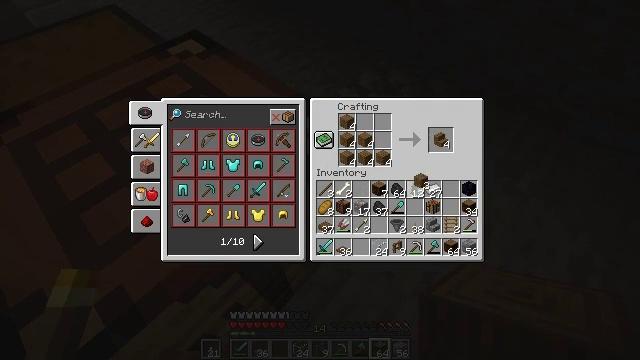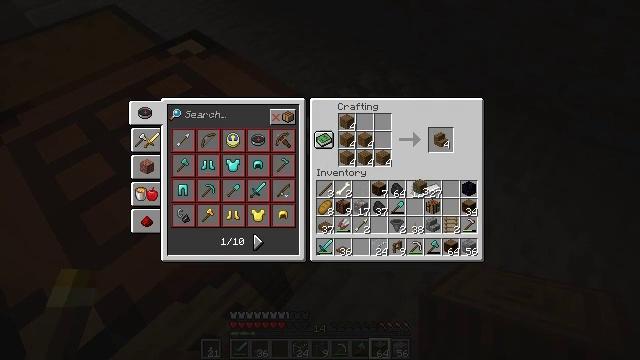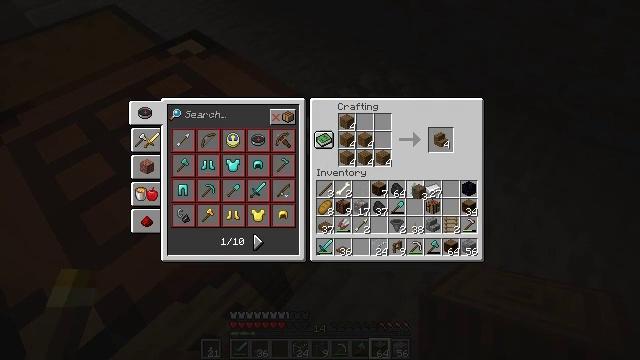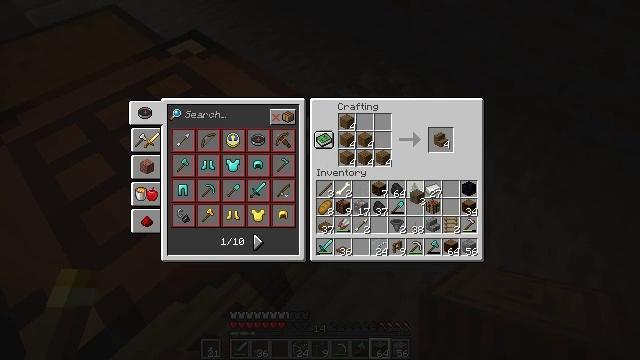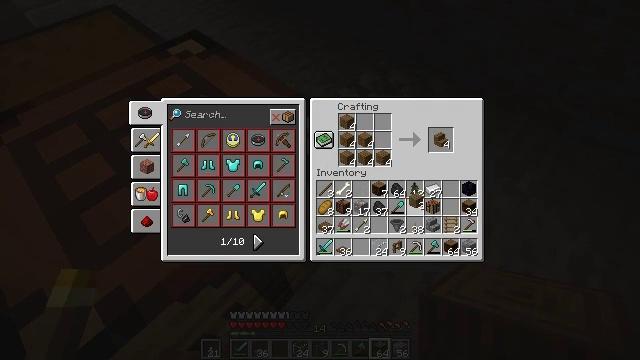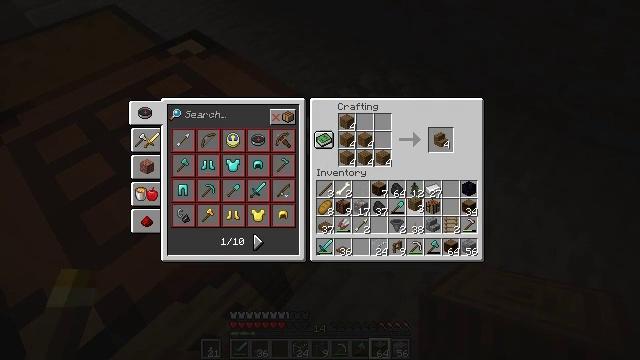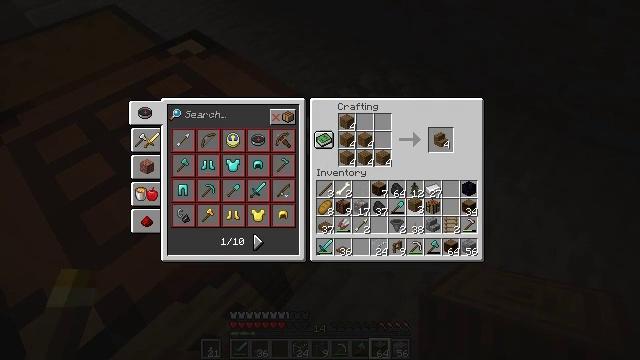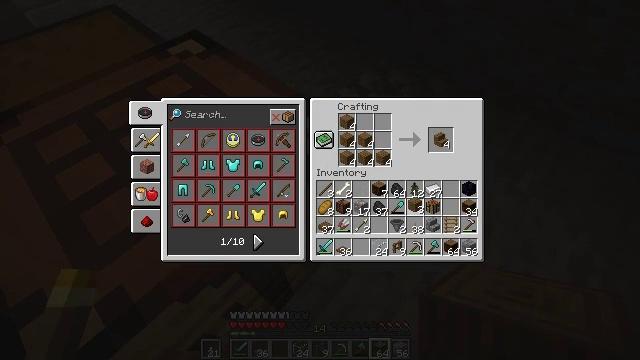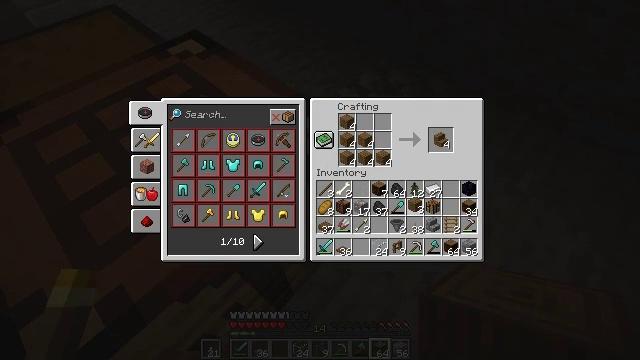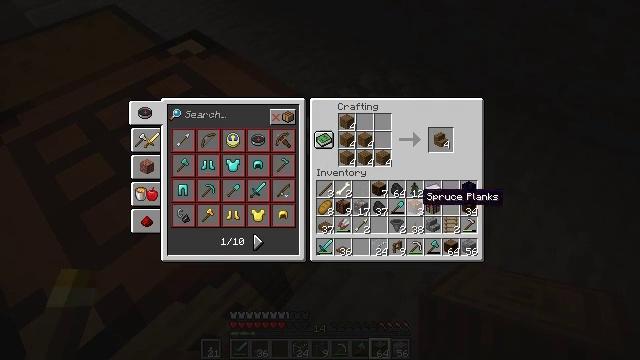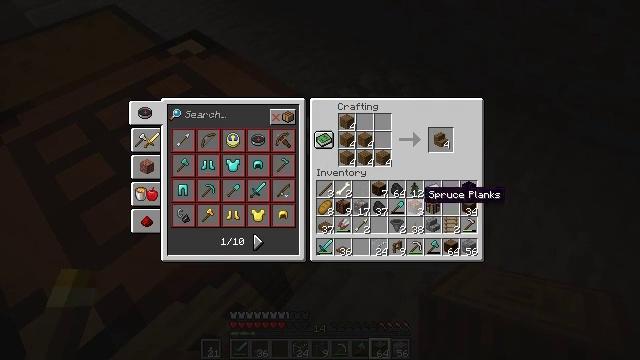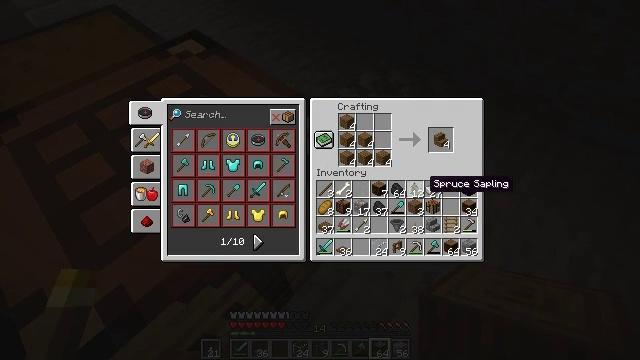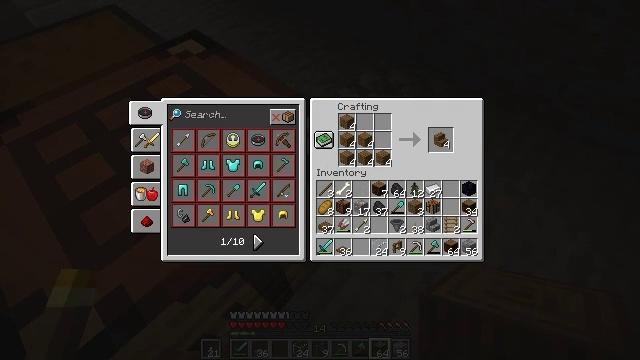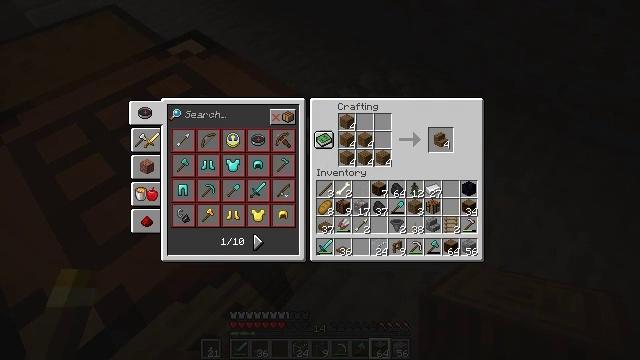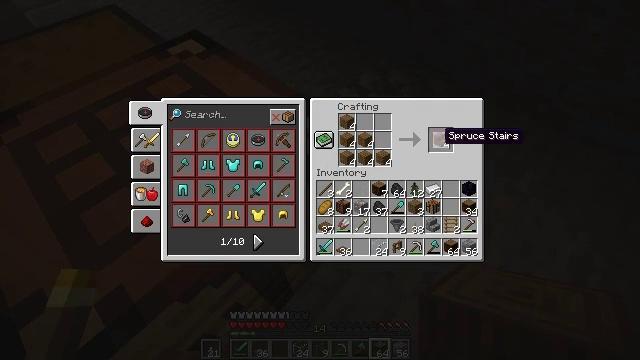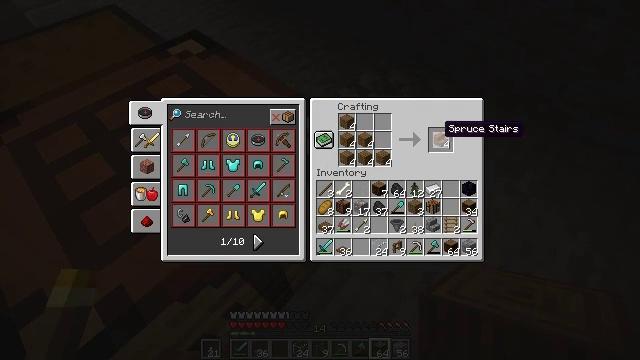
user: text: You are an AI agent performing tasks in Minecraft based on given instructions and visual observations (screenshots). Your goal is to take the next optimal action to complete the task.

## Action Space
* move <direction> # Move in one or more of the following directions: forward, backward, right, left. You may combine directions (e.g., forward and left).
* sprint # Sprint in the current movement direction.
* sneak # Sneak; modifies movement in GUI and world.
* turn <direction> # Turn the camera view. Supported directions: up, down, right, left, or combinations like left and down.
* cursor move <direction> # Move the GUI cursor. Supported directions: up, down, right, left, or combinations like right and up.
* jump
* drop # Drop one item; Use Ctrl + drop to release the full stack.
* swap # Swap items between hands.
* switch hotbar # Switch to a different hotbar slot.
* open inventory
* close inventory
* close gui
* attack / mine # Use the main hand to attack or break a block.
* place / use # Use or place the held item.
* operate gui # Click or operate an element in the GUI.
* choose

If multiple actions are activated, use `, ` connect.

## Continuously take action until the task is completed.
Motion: motion action
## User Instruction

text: Make spruce stairs in the crafting table.
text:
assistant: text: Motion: no_op
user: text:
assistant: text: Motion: no_op
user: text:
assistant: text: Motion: no_op
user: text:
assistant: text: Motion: no_op
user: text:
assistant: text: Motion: operate gui
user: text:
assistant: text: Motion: operate gui
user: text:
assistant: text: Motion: operate gui
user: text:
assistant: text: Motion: operate gui
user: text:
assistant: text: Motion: no_op
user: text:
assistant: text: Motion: no_op
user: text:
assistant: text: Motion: cursor move up
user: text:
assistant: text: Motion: sneak, cursor move up
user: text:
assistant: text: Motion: sneak, cursor move up
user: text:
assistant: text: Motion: sneak, cursor move up
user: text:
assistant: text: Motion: sneak, cursor move up
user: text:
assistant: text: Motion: sneak, cursor move up
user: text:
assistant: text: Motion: sneak
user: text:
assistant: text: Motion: sneak
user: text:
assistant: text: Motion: sneak, operate gui
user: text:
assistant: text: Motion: sneak, operate gui
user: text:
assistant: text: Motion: sneak, operate gui
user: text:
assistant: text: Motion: sneak
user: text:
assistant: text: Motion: sneak, cursor move down
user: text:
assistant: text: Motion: sneak
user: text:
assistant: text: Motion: sneak, operate gui
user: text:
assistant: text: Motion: sneak, operate gui
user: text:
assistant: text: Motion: sneak, operate gui
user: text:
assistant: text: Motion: sneak
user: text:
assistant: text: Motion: sneak
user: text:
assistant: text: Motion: sneak